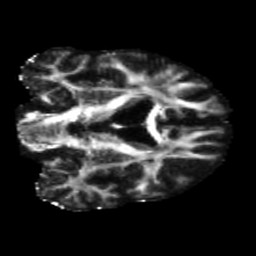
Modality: FA
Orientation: coronal
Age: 68
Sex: male
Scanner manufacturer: siemens
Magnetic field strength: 3 T
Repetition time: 5.47 s
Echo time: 0.0854 s